Question: I recently discovered a problem in my bibliography and I somehow can't solve it. It's appearing when the titles are too long, but its working with URLs normally as you see in the 2nd example as long the as the title is short enough.
It seems that symbols like "[]" beeing generated from something and the log is giving me 2x Overfull \hbox (X pt too wide) in paragraph.

setup: 'document.tex' and 'bib/literature.bib'
settings: pdfLatex (using biber and texindy)
Minimal example:
'''
\documentclass[
11pt,
a4paper
]{scrreprt}
% add bibliography
\usepackage[style=alphabetic, sorting=anyt]{biblatex}
\addbibresource{bib/literature.bib}
\usepackage[colorlinks, urlcolor=blue]{hyperref}
\begin{document}
\cite{Gaedke}
\cite{IOT}
\printbibliography
\end{document}
'''
literature.bib
'''
@online{Gaedke,
author = {Gaedke, Martin and Heil, Andreas},
title = {{GET /dgs HTTP/1.1 Host: www.WebComposition.net.}},
url = {http://www.mendeley.com/research/dgs-http11-host-wwwwebcompositionnet/},
urldate={2018-08-19}
}
@online{IOT,
author = {Litzel, Nico },
title = {Was ist das Internet of Things?},
url = {https://www.bigdata-insider.de/was-ist-das-internet-of-things-a-590806/},
urldate={2018-08-19}
}
'''
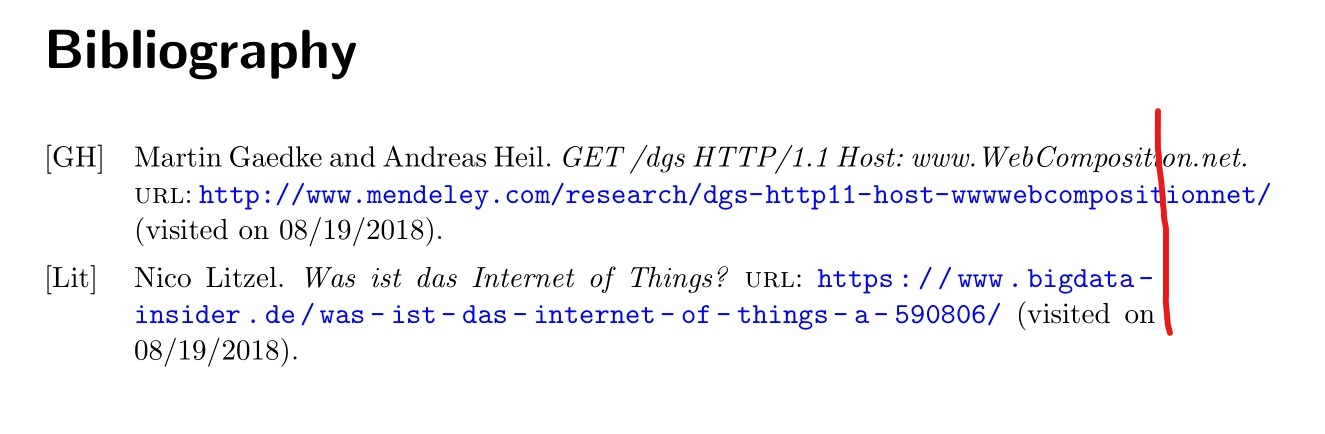
Answer: According to the <URL>:
> If this counter is set to a value greater than zero, biblatex will permit linebreaks after numbers in all strings formatted with the \url command from the url package. This will affect urls and dois in the bibliography. The breakpoints will be penalized by the value of this counter. If urls and/or dois in the bibliography run
into the margin, try setting this counter to a value greater than zero but less than
10000 (you normally want to use a high value like 9000). Setting the counter to zero
disables this feature. This is the default setting.
So, you can add:
'''
\usepackage[style=alphabetic, sorting=anyt]{biblatex}
\addbibresource{bib/literature.bib
% If you want to break on URL numbers
\setcounter{biburlnumpenalty}{9000}
% If you want to break on URL lower case letters
\setcounter{biburllcpenalty}{9000}
% If you want to break on URL UPPER CASE letters
\setcounter{biburlucpenalty}{9000}
'''